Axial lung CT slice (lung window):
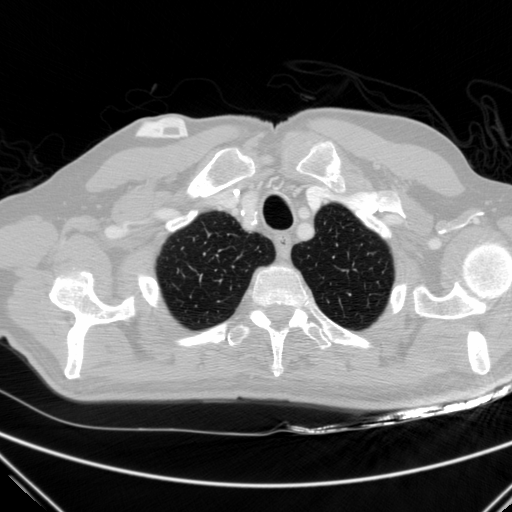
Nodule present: no